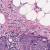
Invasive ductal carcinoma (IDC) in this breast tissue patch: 1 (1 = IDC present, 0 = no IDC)